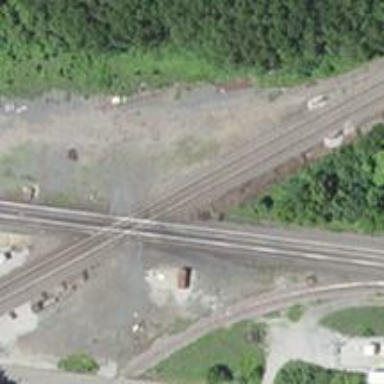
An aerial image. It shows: Junction on the railway.